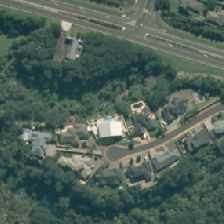
Land cover: urban_build_up